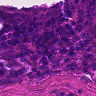
Metastatic tissue present: no